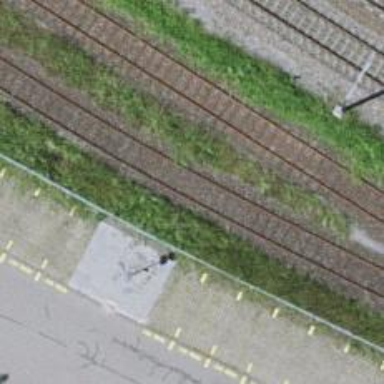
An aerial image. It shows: Single-track spur railway line.